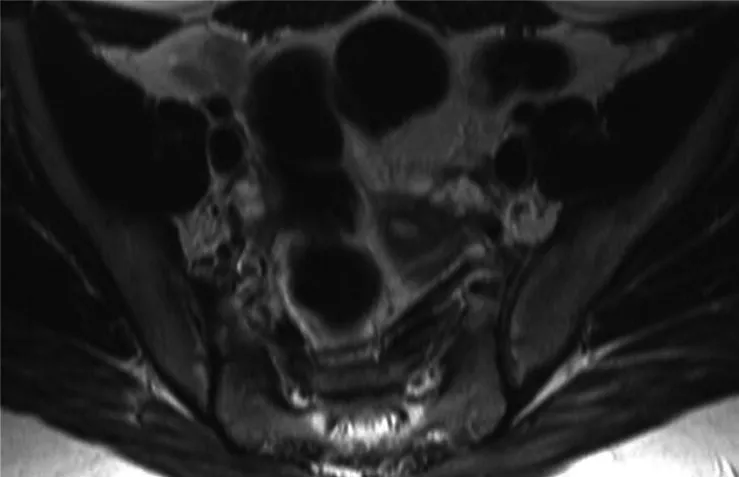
MRI image (no pathology).
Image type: radiology (mri)